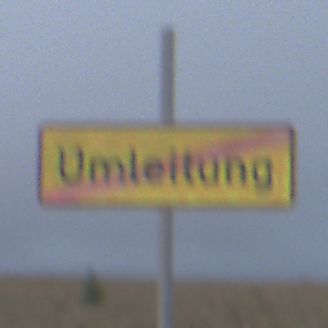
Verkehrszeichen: EndeDerUmleitungsankuendigung
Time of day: SunriseSunset
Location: Outdoor (Nature)
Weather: Overcast
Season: NotSpecified
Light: Natural